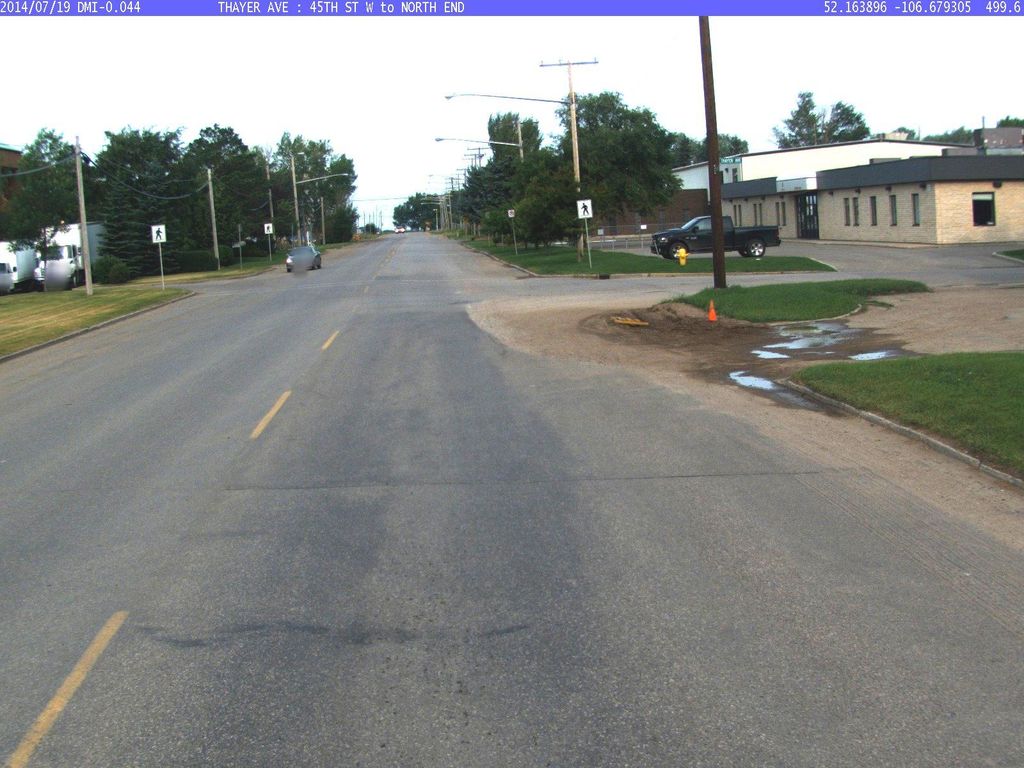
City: saskatoon